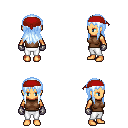
a pixel art fantasy rpg character, female body template, human, tanned skin, brown sleeveless shirt, white pants, white cyan unkempt hairstyle, red bandana, metal gloves, four views (front, back, left, right), 2x2 character sprite sheet, small pixel art, hard edges, no anti-aliasing